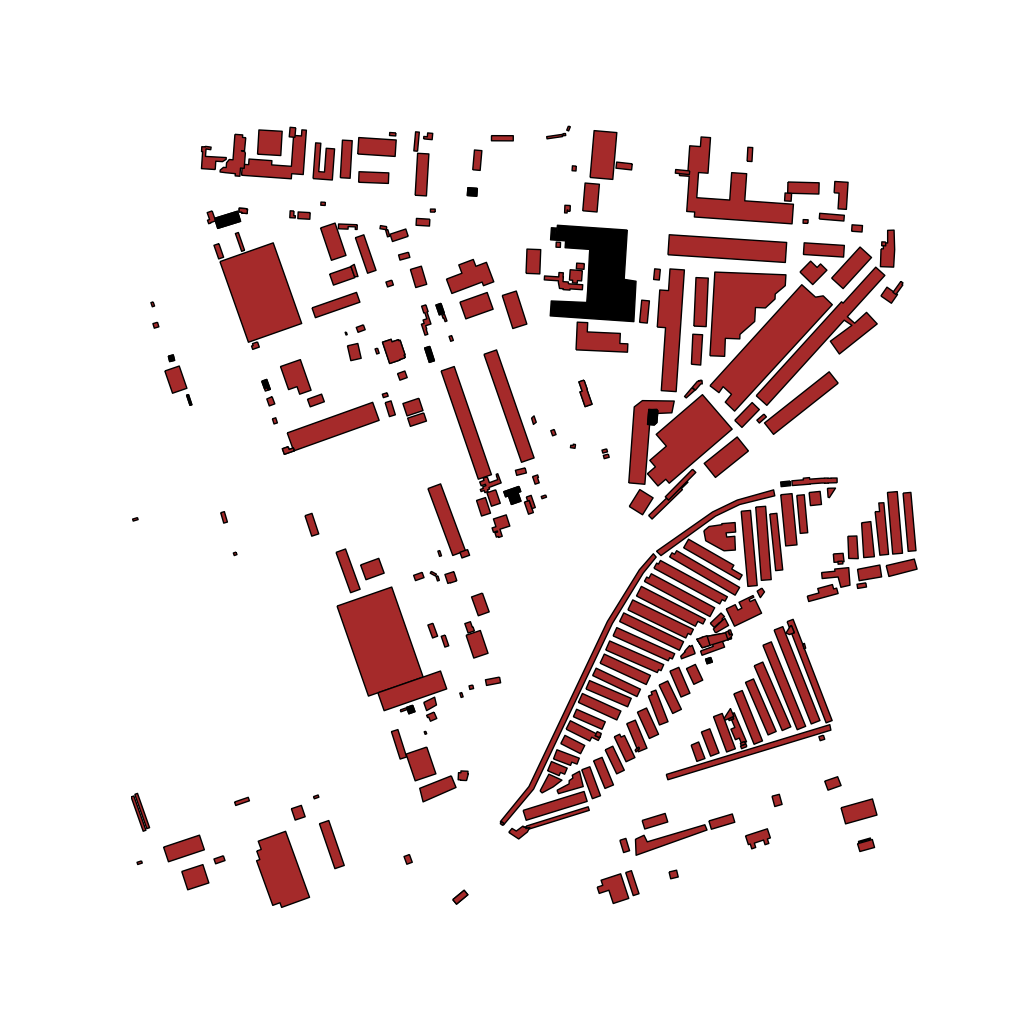
Tags: overhead vector_map, industrial, recreation, residential, high_rise, individual_rise, low_rise, medium_rise, density_1, Building, Facility, 1.0 km²